Current action and preconditions to check: trajectory_clear

Your task: For each precondition in the list above, predict whether it will hold at this action.

Consider the current scene as observed from the mobile robot's camera, and analyze the predicted future states of all dynamic agents (e.g., people, animals, vehicles, or any moving entities) within the NEXT SECOND.

IMPORTANT: Only answer "very likely" if you are absolutely certain—based on strong, clear evidence—that a dynamic agent will violate the precondition in the predicted future state. Do NOT answer "very likely" for unlikely, ambiguous, or low-probability risks.

Ask yourself for each precondition: Is there a high probability, with clear and convincing evidence, that the predicted future states of any dynamic agent will interfere with the predicted future state of the currently executing action within the NEXT SECOND, causing that precondition to fail?

Assess the risk level based on these predictions. Use "likely" or "very likely" if motions create a clear risk of interference.

Use "neutral" or "improbable" if agents are nearby but their predicted paths are clearly diverging or non-conflicting.

Failure Risk Categories: "very improbable", "improbable", "neutral", "likely", "very likely"

Answer Format: Output ONLY the probability_of_failure value from these categories: "very improbable", "improbable", "neutral", "likely", "very likely"

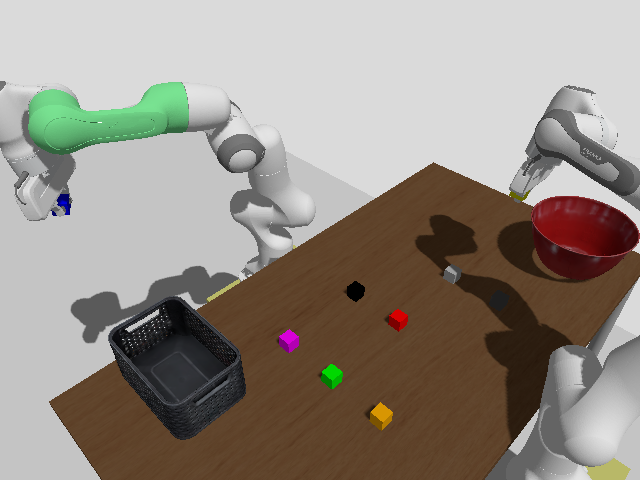

Answer: very improbable